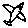
Label: bird